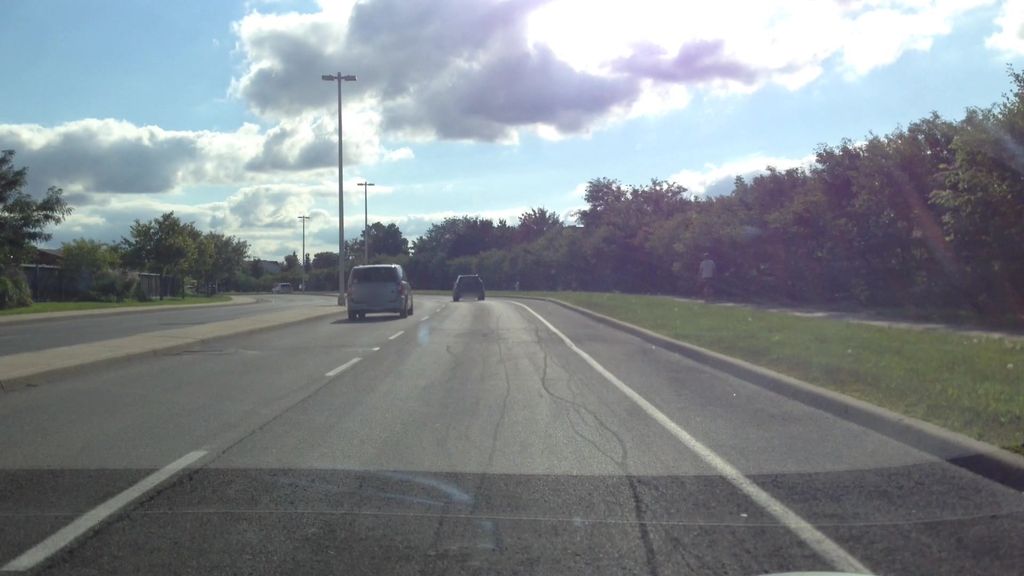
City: ottawa-gatineau